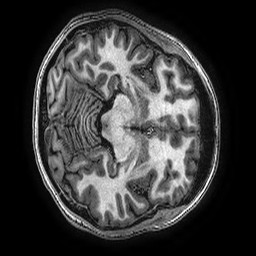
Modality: T1w
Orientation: axial
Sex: female
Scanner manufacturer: ge
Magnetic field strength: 3 T
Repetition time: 0.00766 s
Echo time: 0.003476 s